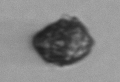
Label: Kryptoperidinium_triquetrum